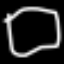
Label: square